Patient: sex M, age 48
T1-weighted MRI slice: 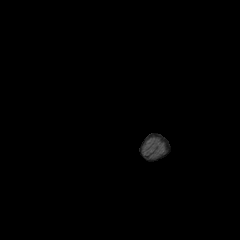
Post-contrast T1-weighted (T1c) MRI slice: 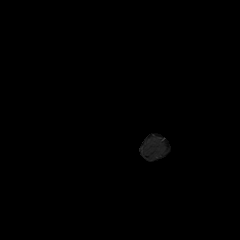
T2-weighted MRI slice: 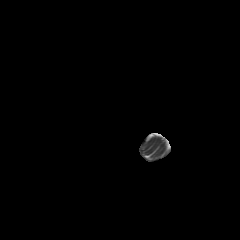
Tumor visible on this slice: no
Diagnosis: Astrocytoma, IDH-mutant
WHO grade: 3